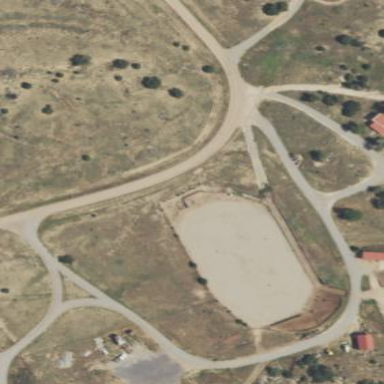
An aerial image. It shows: Leisure land designated for horse riding.